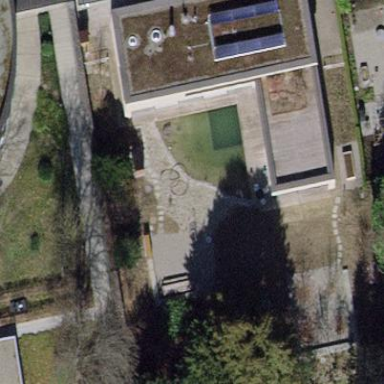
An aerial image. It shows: Office building with flat roof.